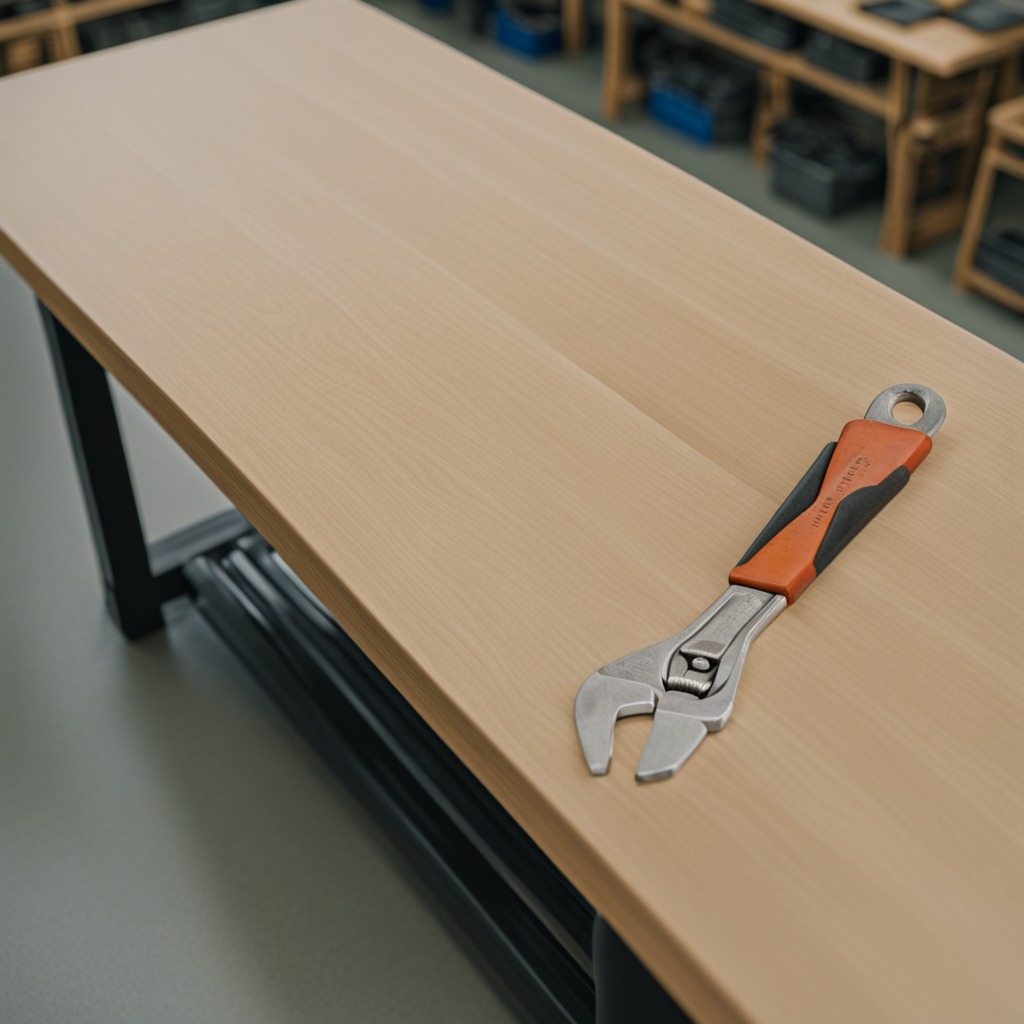
A wrench lies on a workbench inside a coastal fishing gear workshop.